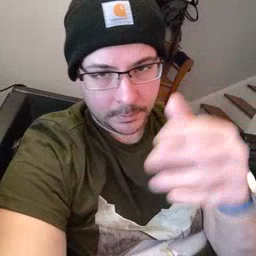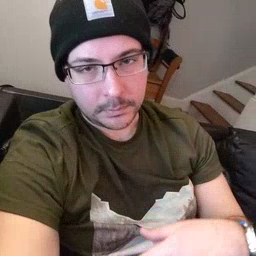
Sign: grandpa